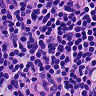
Metastatic tissue present: no